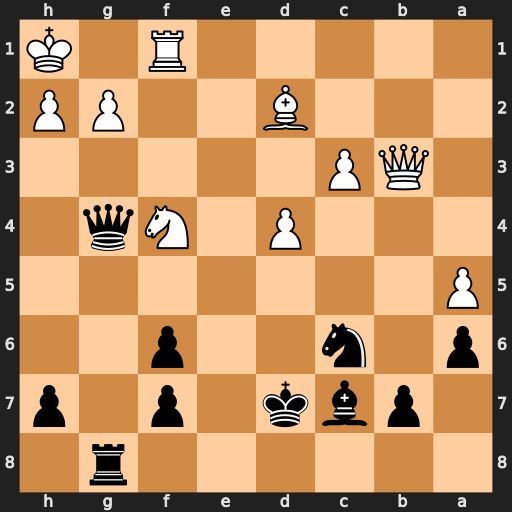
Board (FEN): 6r1/1pbk1p1p/p1n2p2/P7/3P1Nq1/1QP5/3B2PP/5R1K
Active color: b
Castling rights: -
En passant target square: -
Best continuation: Bxf4 Qd5+ Bd6